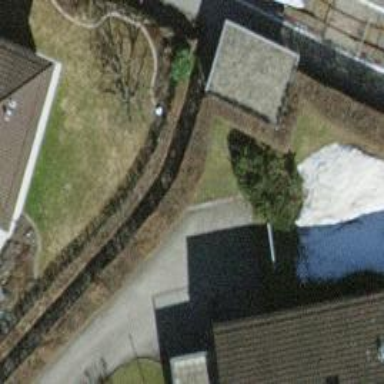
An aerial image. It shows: Hedge barrier.